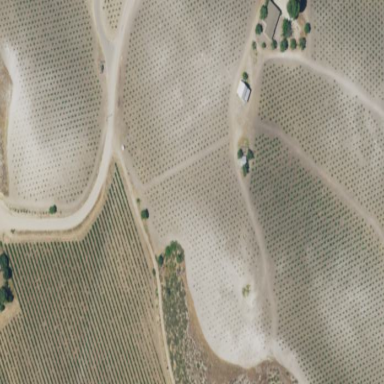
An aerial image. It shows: Vineyard growing grapes.